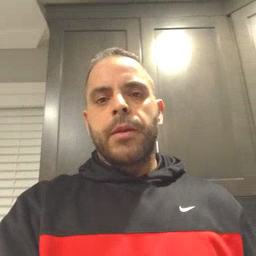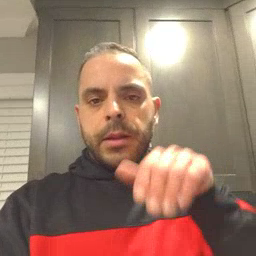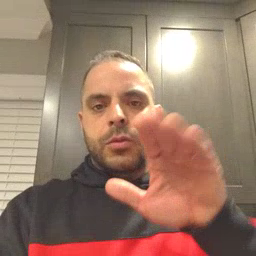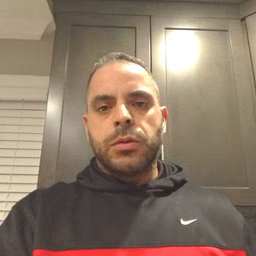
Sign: into